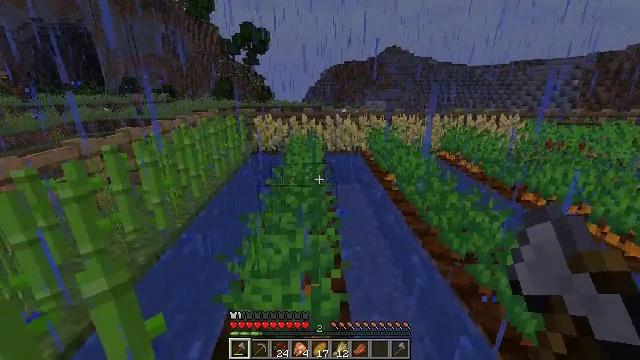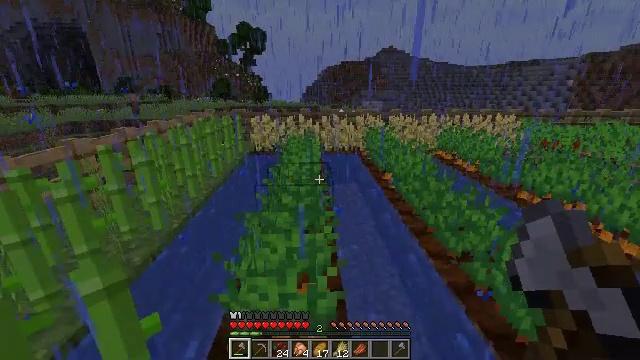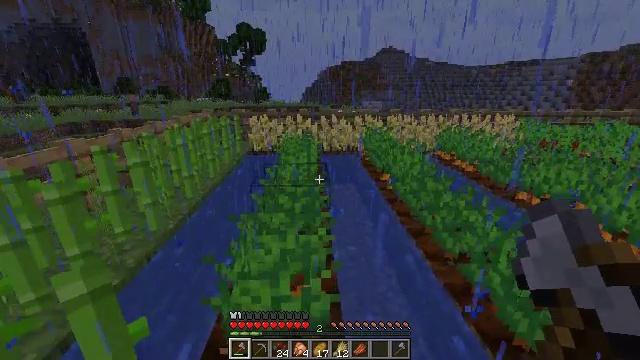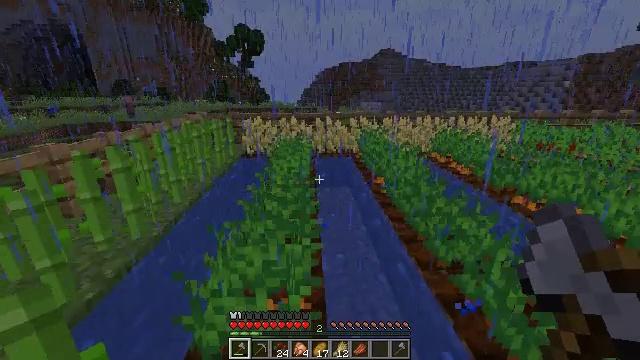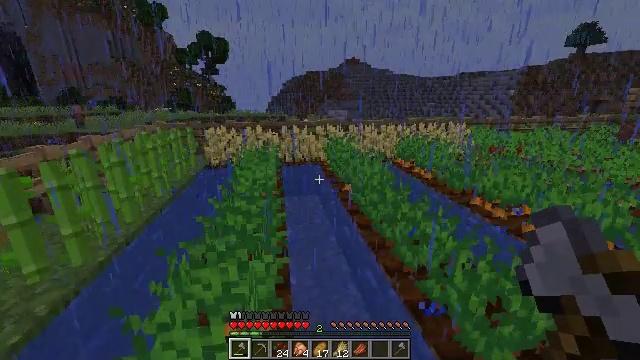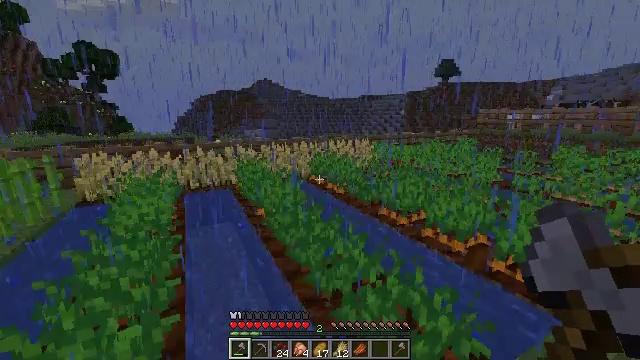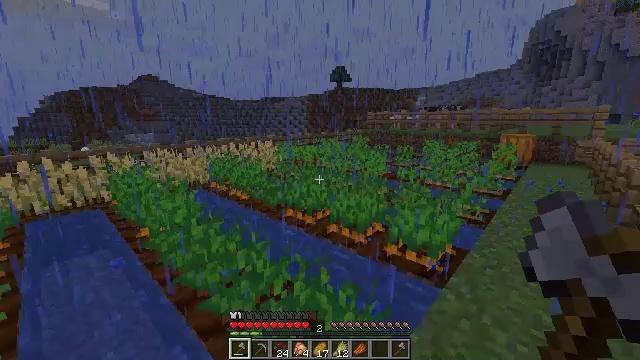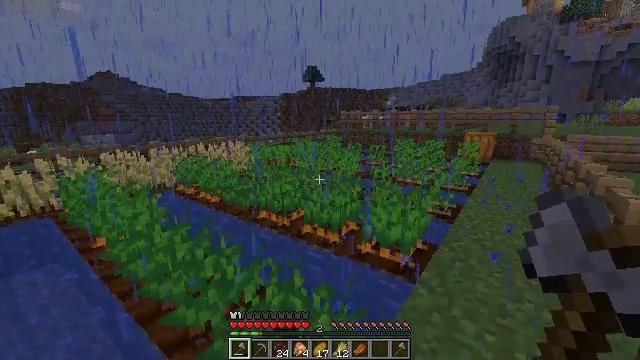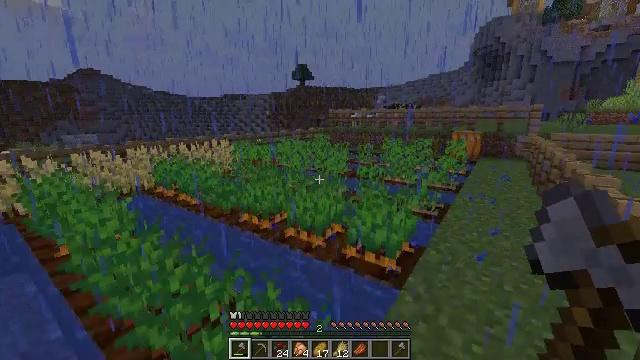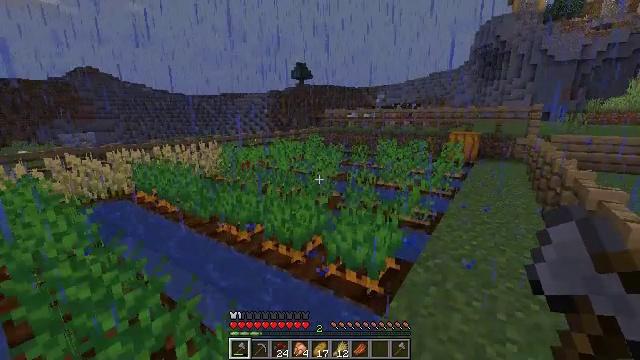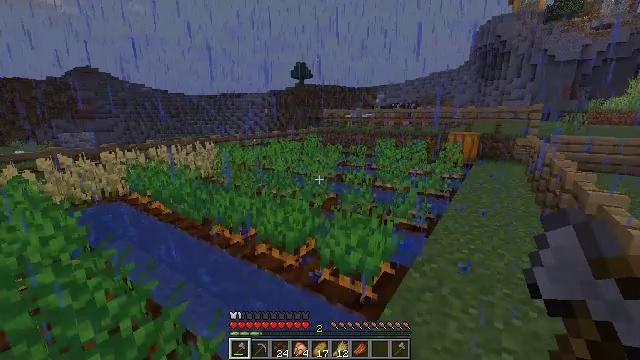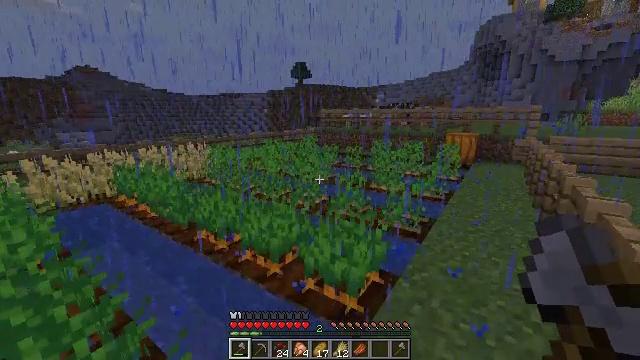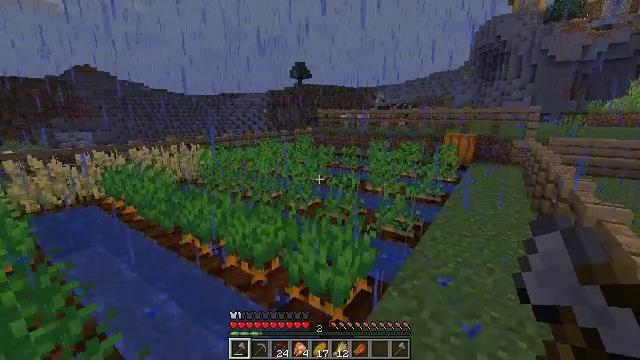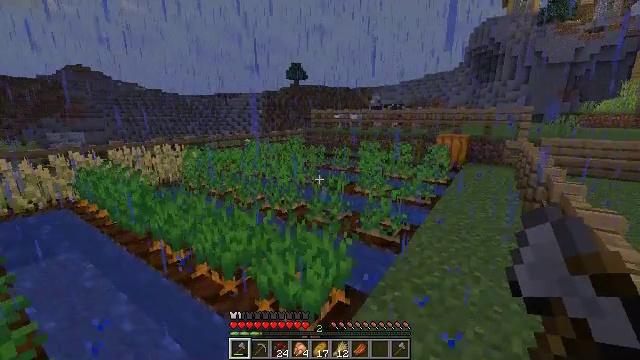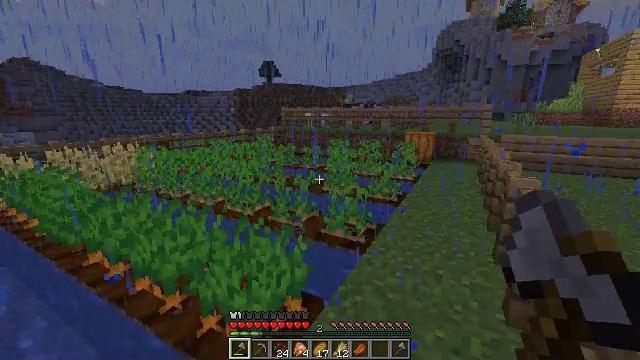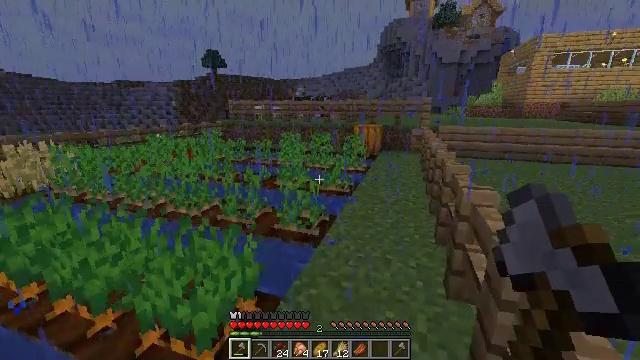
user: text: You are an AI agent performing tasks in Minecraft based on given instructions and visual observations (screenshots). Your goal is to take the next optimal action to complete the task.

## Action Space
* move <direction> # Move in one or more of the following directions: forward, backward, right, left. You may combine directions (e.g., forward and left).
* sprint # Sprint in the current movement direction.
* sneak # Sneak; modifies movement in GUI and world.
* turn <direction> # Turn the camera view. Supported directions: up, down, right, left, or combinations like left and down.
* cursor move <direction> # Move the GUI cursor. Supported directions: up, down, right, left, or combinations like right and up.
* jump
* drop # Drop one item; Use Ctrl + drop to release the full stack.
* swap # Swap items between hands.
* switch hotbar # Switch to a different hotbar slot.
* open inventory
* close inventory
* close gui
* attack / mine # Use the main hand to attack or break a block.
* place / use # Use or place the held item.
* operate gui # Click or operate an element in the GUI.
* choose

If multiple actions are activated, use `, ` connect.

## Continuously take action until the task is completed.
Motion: motion action
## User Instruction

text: Gather the pumpkin stem by mining.
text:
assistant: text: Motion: move right
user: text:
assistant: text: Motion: move forward and move right
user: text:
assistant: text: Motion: move forward and move right
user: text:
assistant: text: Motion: move forward and move right, turn right and up
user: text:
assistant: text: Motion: move forward and move right, turn right and up
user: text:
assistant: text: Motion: move forward and move right, turn right
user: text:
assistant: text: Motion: move forward and move right, turn right
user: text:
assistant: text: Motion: move forward and move right, turn right
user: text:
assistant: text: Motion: move forward and move right
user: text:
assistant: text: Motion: move forward and move right
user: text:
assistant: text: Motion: move forward and move right
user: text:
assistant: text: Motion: move forward and move right
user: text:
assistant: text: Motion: move forward and move right
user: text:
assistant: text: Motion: move forward and move right, turn right
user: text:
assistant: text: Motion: move forward and move right, turn right and down
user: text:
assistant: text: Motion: move forward and move right, turn right
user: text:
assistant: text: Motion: move forward and move right
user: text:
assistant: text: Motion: no_op
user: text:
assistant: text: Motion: move forward
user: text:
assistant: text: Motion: move forward
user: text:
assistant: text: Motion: move forward, turn right
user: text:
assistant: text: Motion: turn right
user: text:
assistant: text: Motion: move forward
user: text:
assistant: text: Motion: move forward
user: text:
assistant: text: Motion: move forward
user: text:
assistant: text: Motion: move forward
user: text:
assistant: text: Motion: move forward
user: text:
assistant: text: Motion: move forward
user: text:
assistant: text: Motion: move forward
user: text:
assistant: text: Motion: move forward